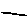
Label: line